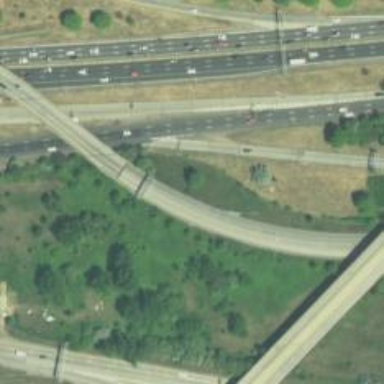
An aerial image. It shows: Primary link highway.